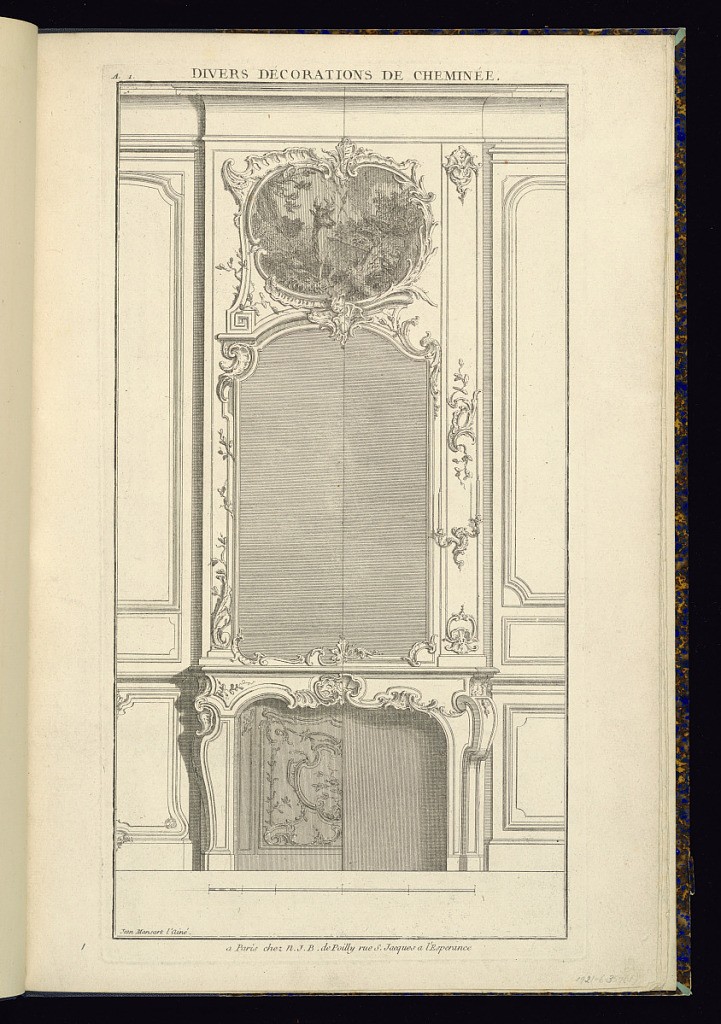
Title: Title Page: Fireplace (Chimney Piece and Mantel) Designs
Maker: Jean Mansart de Jouy, French, 1705 - 1783
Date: mid- 18th–late 18th century
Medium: Etching and engraving on laid paper
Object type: Print
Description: Designs for a chimney piece (fireplace, overmantel mirror with painting above) illustrated as a detailed wall elevation with two different options in the design (split within the middle). The chimney piece and overmantel features rococo ornament and motifs including c-scrolls, scrolling leaves (rinceaux), fleurons, shells, sprigs, cartouches, feathers, acanthus leaves, and meander or ‘Greek key' motif. There is a two-candled wall sconce on the right side. And a decorated fireplace backplate on the left side. The wall panels (boiserie) flanking the design are plain (ornament on the Dado level of the left side) with outer moulded frames - long horizontal panels with dado panels below and a rounded cornice above. The round overmantel painting is framed by two cartouche style design options and depicts a hunting scene or a deer in a landscape. The plate is titled, numbered, and signed, with a scale below.